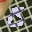
Label: 8